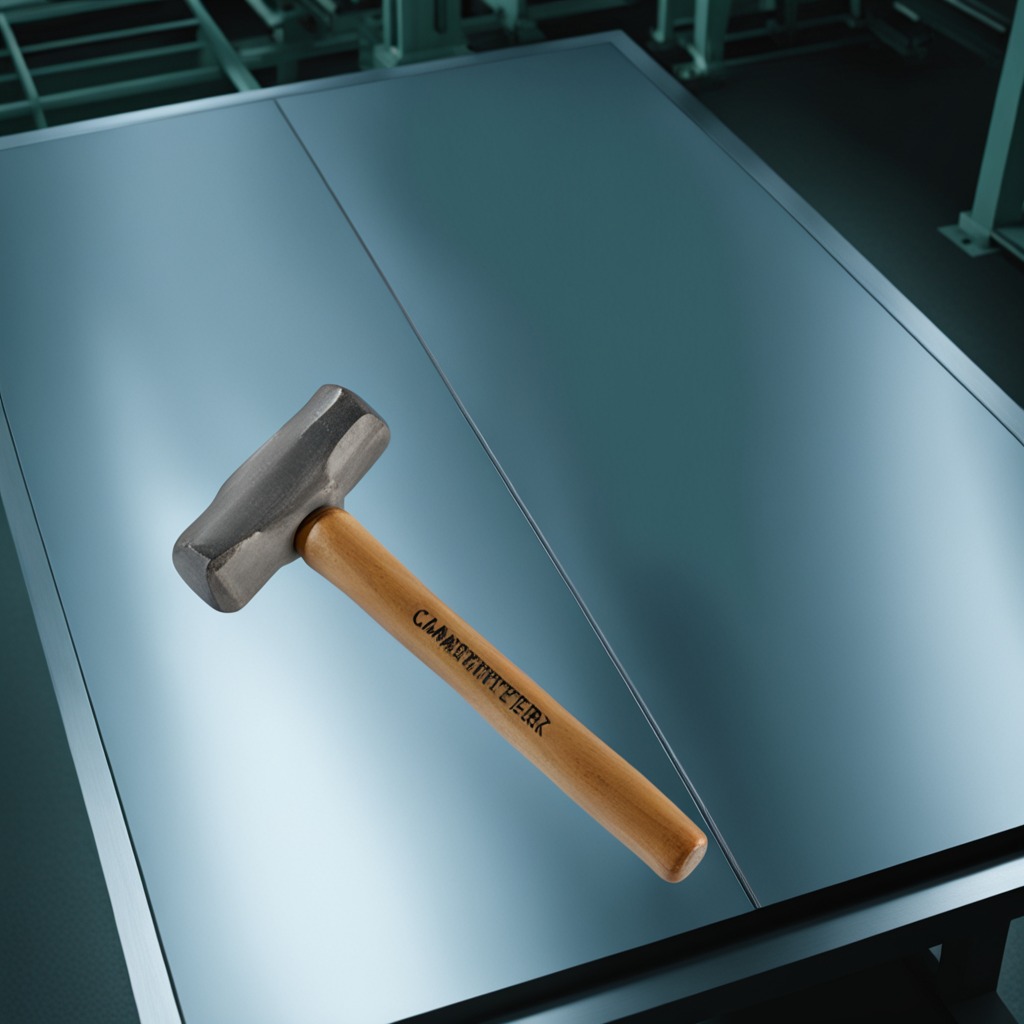
A hammer is lying on a metal table in a machine shop under fluorescent lights.